Brain MRI, t1w sequence, axial 2D slice.
Patient: age 35, sex M, weight 95 kg, height 1.95 m
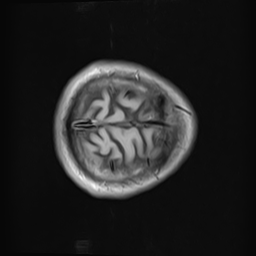